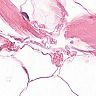
Metastatic tissue present: no